Question: I want to show the most recent 10 bins for box plot.
If a filter is applied to the bar chart or line chart, the box plot should show the most recent 10 records according to those filters.
I made dimension by date(ordinal). But I am unable to get the result.
I didn't get how to do it with a fake group. I am new to dc.js.
The pic of scenario is attached. Let me know if anyone need more detail to help me.

in image i tried some solution by time scale.
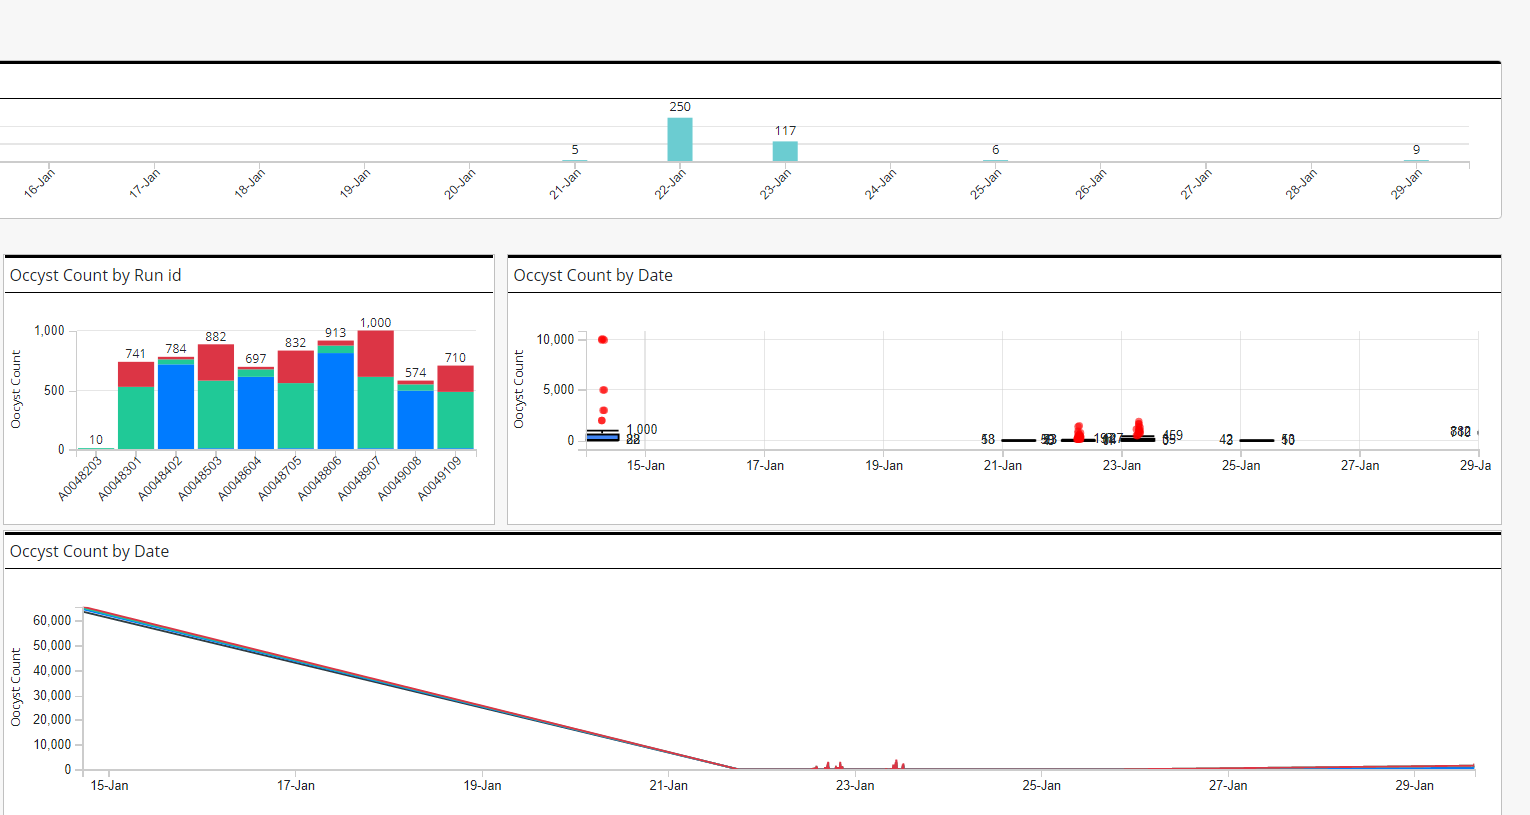
Answer: You can do this with two fake groups, one to remove the empty box plots, and one to take the last N elements of the resulting data.
Removing empty box plots:
'''
function remove_empty_array_bins(group) {
return {
all: function() {
return group.all().filter(d => d.value.length);
}
};
}
'''
This just filters the bins, removing any where the '.value' array is of length 0.
Taking the last N elements:
'''
function cap_group(group, N) {
return {
all: function() {
var all = group.all();
return all.slice(all.length - N);
}
};
}
'''
This is essentially what the cap mixin does, except without creating a bin for "others" (which is somewhat tricky).
We fetch the data from the original group, see how long it is, and then <URL> that array from 'all.length - N' to the end.
Chain these fake together when passing them to the chart:
'''
chart
.group(cap_group(remove_empty_array_bins(closeGroup), 5))
'''
I'm using 5 instead of 10 because I have a smaller data set to work with.
<URL>
<URL>.
This example uses a "real" time scale rather than ordinal dates. There are a few ways to do ordinal dates, but if your group is still sorted from low to high dates, this should still work.
If not, you'll have to edit your question to include an example of the code you are using to generate the ordinal date group.